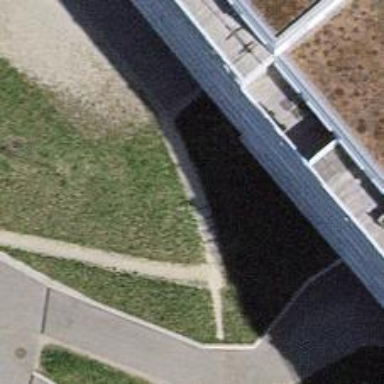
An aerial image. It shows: Road with steps.